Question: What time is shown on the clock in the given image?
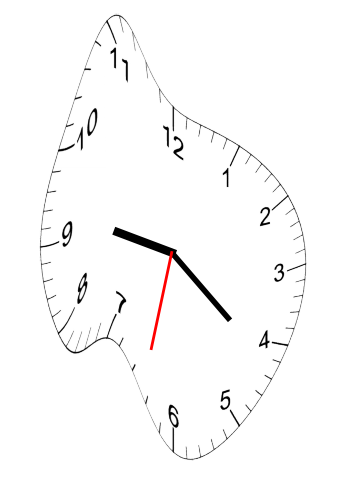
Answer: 09:21:32